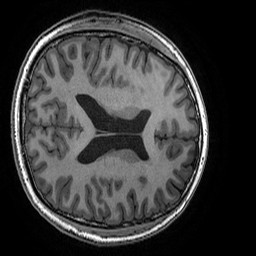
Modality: T1w
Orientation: axial
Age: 26
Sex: male
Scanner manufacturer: ge
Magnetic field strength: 3 T
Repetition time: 0.008184 s
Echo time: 0.003192 s